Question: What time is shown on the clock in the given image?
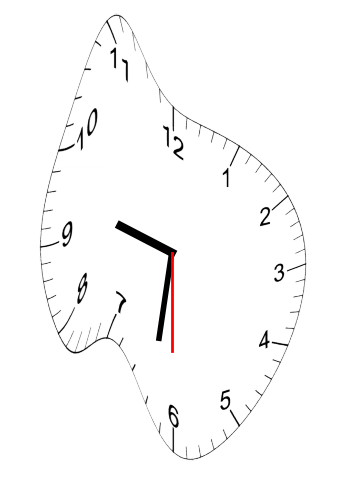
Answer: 09:31:30